Question: Here's my script tag:
'''
<script src="/data/js/paypal-button.min.js?merchant=MERCHANT_CODE"
data-button="subscribe"
data-name="Product - 1 Year Subscription"
data-amount="49.99"
data-recurrence="1"
data-period="Y"
data-callback="http://url"
data-cancel_return="http://url"
data-env="sandbox"
></script>
'''
I don't know why and how I should properly do it but I tried with several of PayPal's data attributes like notify, return, return_url and more but nothing seems to work.
I pay and then get on this page:

But no redirect to the callback page, what am I doing wrong please?
Thanks and have a nice day!
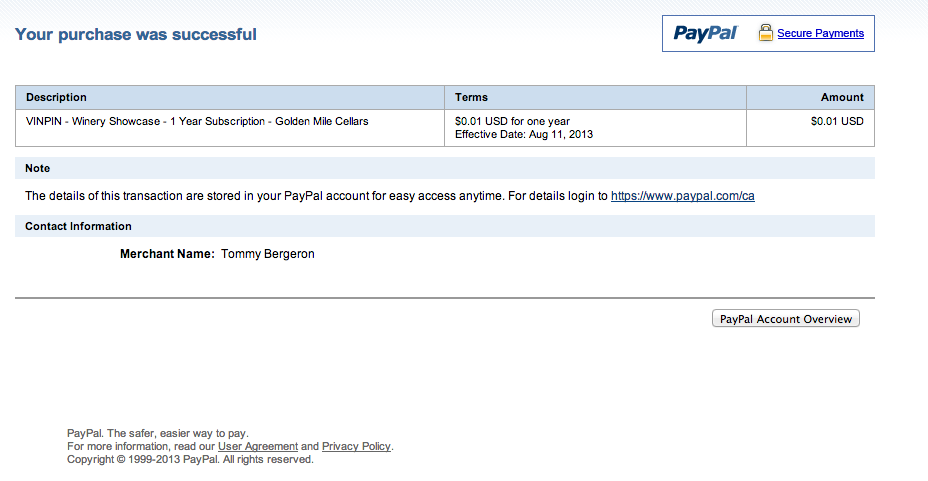
Answer: Try this:
'''
<script src="/data/js/paypal-button.min.js?merchant=MERCHANT_CODE"
data-button="subscribe"
data-name="Product - 1 Year Subscription"
data-amount="49.99"
data-recurrence="1"
data-period="Y"
data-callback="http://url"
data-cancel_return="http://url"
data-callback="http://yourdomain"
data-return="http://yourdomain"
data-env="sandbox"
></script>
'''
You have to enable Auto Return in your PayPal account. Otherwise it will ignore the 'return' field.
From the documentation:
> To set up Auto Return:
1. Log in and click the Profile subtab under My Account.
2. Click the Website Payment Preferences link under Selling Preferences.
3. Click the On radio button to enable Auto Return.
4. Enter the Return URL. Note: You must meet the Return URL requirements in order to set up Auto Return. Learn more about Return URL.
IPN stands for Instant Payment Notification. It will give you more reliable/useful information than what you'll get from auto-return.
Here is the link to the documentation: <URL>